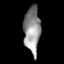
Tissue: prostate
Cell type: T cells
Senescence score: 0.6903
Nuclear area (px): 748
Mean DAPI intensity: 145.207